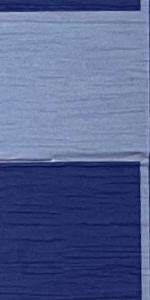
Label: Empty